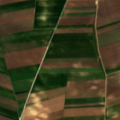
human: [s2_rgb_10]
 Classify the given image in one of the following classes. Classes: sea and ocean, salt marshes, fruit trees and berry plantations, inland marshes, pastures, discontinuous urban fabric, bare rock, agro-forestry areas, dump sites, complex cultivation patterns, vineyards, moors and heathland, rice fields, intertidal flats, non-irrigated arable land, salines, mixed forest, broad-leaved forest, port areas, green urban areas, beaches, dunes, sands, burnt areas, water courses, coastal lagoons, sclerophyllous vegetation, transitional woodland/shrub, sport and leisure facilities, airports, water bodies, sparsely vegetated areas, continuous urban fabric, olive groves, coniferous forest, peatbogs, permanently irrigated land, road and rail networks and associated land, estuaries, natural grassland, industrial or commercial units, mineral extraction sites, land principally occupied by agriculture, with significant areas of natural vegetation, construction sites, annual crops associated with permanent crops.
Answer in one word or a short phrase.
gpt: non-irrigated arable land